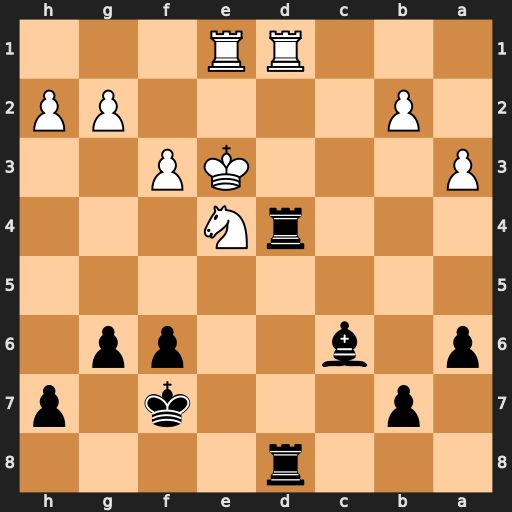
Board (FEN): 3r4/1p3k1p/p1b2pp1/8/3rN3/P3KP2/1P4PP/3RR3
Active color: b
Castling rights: -
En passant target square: -
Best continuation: Rxd1 Rxd1 Rxd1